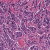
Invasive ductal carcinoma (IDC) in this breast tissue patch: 1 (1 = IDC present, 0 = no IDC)